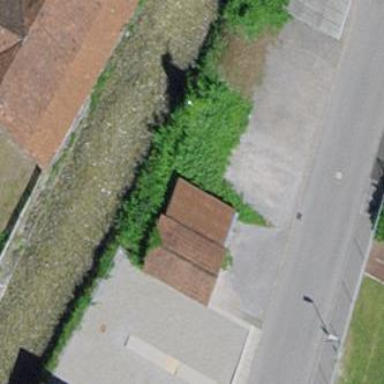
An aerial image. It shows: Group of garages.